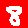
Digit: 8